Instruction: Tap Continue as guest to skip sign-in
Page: checkout
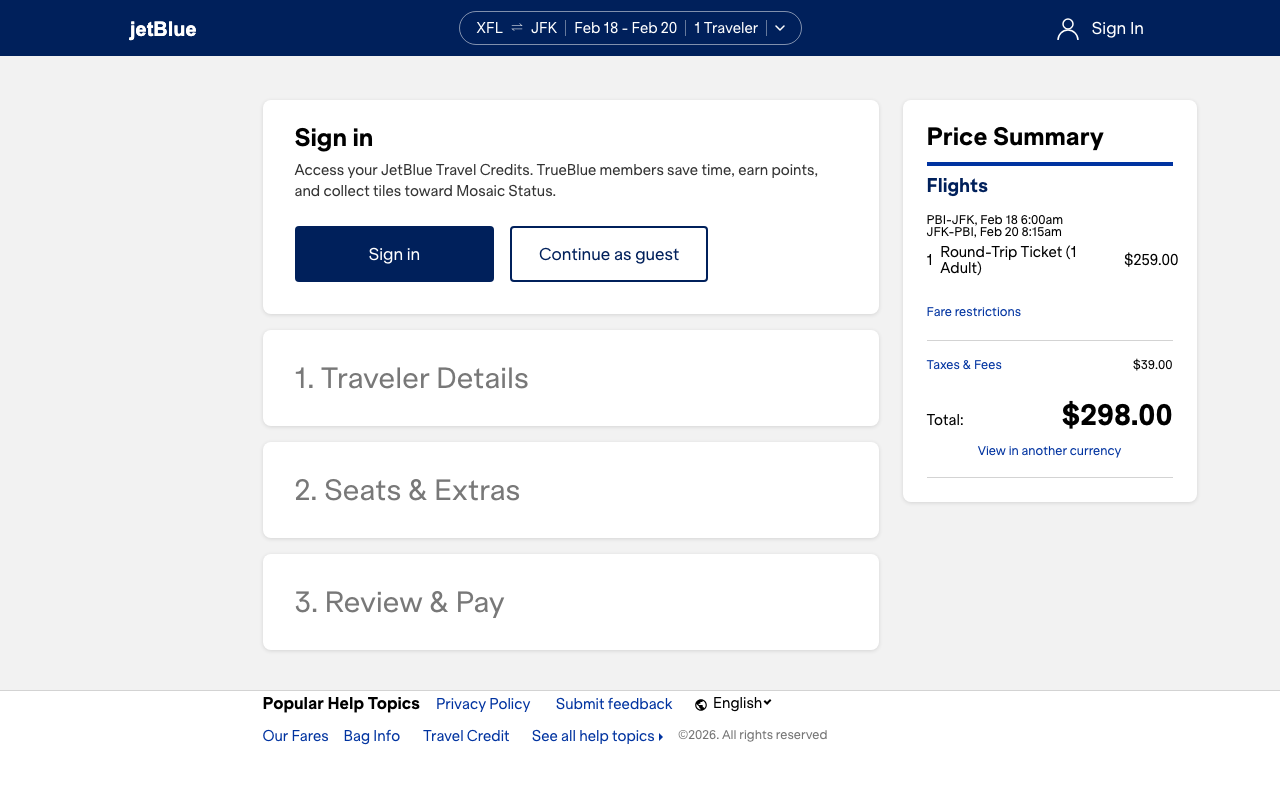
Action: click